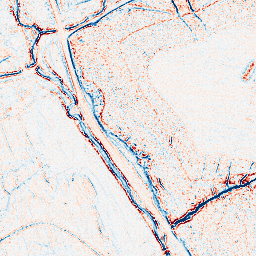
Category: edge_preserving
Decomposition family: bilateral
Decomposition parameters: d: 5
sigma_color: 100
sigma_space: 150
Upsampling method: linear_exact
Upsampling parameters: scale: 4
Upsampling scale: 4